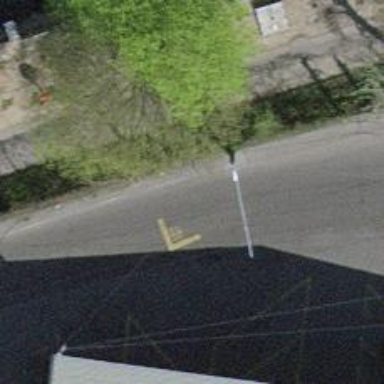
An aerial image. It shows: Parking aisle with asphalt surface for trolleybuses. The area is equipped with trolley wires for power supply.